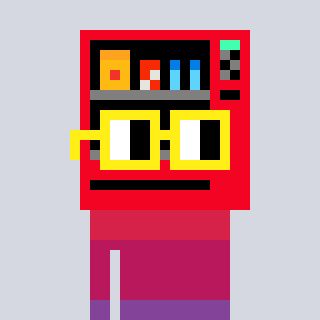
a pixel art character with square yellow glasses, a vending machine-shaped head and a grayscale-colored body on a cool background